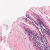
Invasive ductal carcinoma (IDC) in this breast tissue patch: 0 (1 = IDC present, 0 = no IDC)